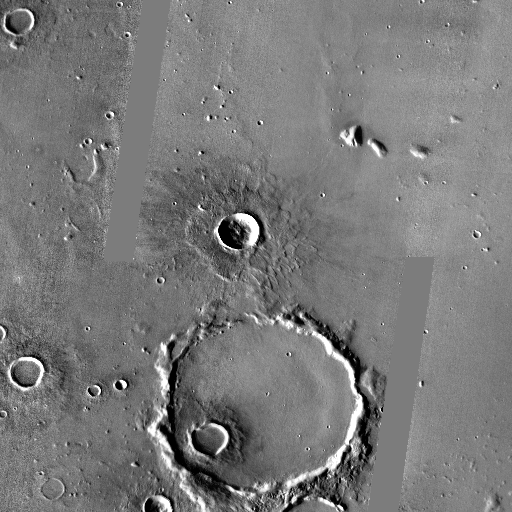
Crater classes present: Background, Other, Layered, Buried